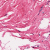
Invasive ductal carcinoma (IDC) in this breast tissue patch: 0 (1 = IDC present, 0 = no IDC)